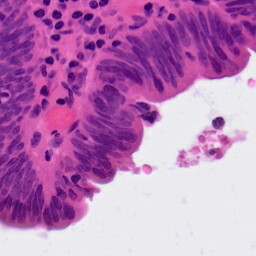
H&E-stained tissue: Colon